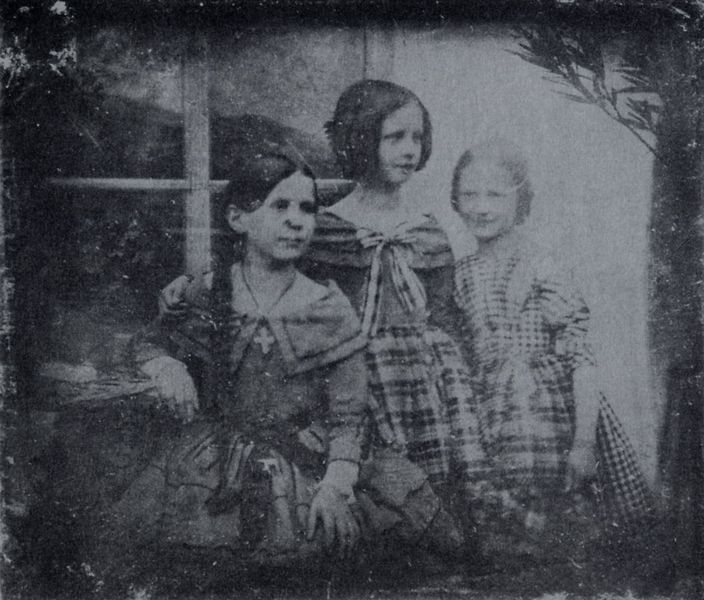
Titel: Drei Mädchen vor einem Haus in Salzburg
Künstler: Österreichischer Photograph
Standort: Bad Ischl
Institution: Sammlung Hans Frank (Photomuseum)
Schlagwörter: baum, blätter, dunkel, schatten, weiß, mädchen, sitzen, fenster, frisur, frisuren, grau, hell, holz, kariert, kleider, licht, mund, nase, schwarz, gürtel, schirm, karo, muster, rock, schleife, alt, blond, gesichter, jung, profile, regal, wand, augen, blicke, gesicht, kragen, stehen, bildnis, hände, portrait, stamm, zweige, blatt, schleifen, brünett, scheitel, kinder, garten, lächeln, röcke, zöpfe, schürzen, kette, münder, nasen, zopf, bretter, rüschen, schwestern, unscharf, foto, fotografie, photographie, karos, kreuz, porträts, brett, schwarzweiß, photo